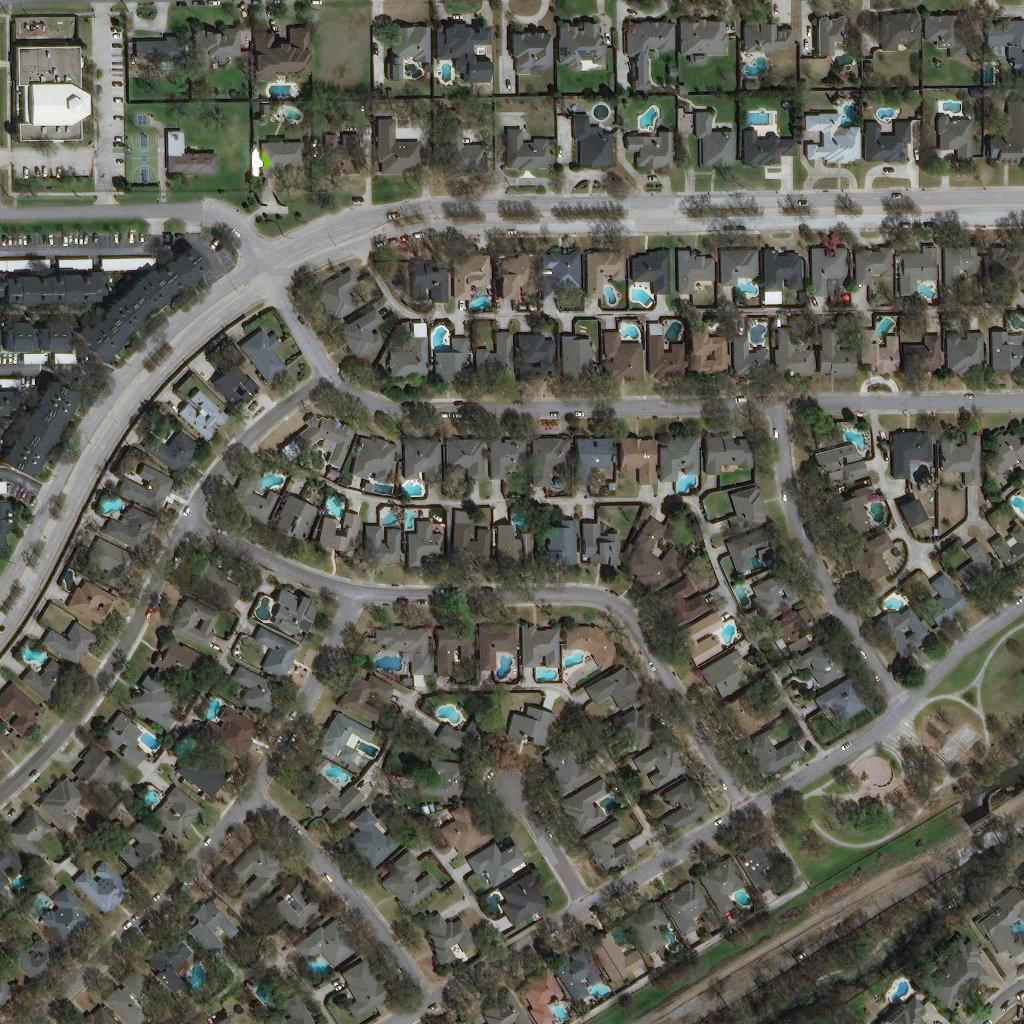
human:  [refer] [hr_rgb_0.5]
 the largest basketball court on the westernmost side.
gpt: <box>[[12, 13, 15, 17, 0]]</box>

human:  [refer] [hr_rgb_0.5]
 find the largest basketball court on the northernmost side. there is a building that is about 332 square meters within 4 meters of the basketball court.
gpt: <box>[[12, 13, 15, 17, 0]]</box>